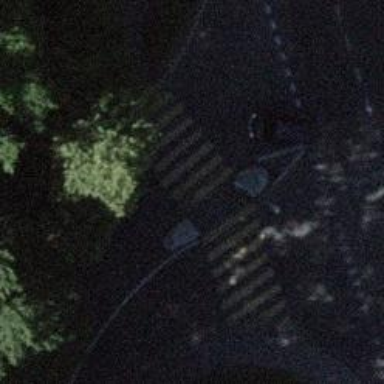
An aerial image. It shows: Uncontrolled zebra crossing with central island. The crossing is marked with zebra stripes.